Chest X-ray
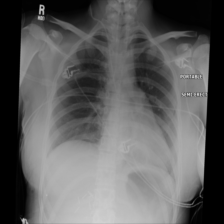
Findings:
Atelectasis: negative
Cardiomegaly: negative
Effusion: negative
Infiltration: negative
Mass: negative
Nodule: negative
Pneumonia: negative
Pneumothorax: negative
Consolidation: negative
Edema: negative
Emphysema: negative
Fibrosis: negative
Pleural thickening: negative
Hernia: negative